Question: When I receive a push notification, I want the navigation controller back to the first view. The tab bar is recognized, however, the navigation controller does not move back.
'''
- (void)application:(UIApplication *)application didReceiveRemoteNotification:(NSDictionary *)userInfo {
if (application.applicationState == UIApplicationStateInactive){
UITabBarController *tabb = (UITabBarController *)self.window.rootViewController;
tabb.selectedIndex = 0;
UINavigationController *nav = (UINavigationController *)tabb.navigationController;
[nav popToRootViewControllerAnimated:YES];
}
}
'''

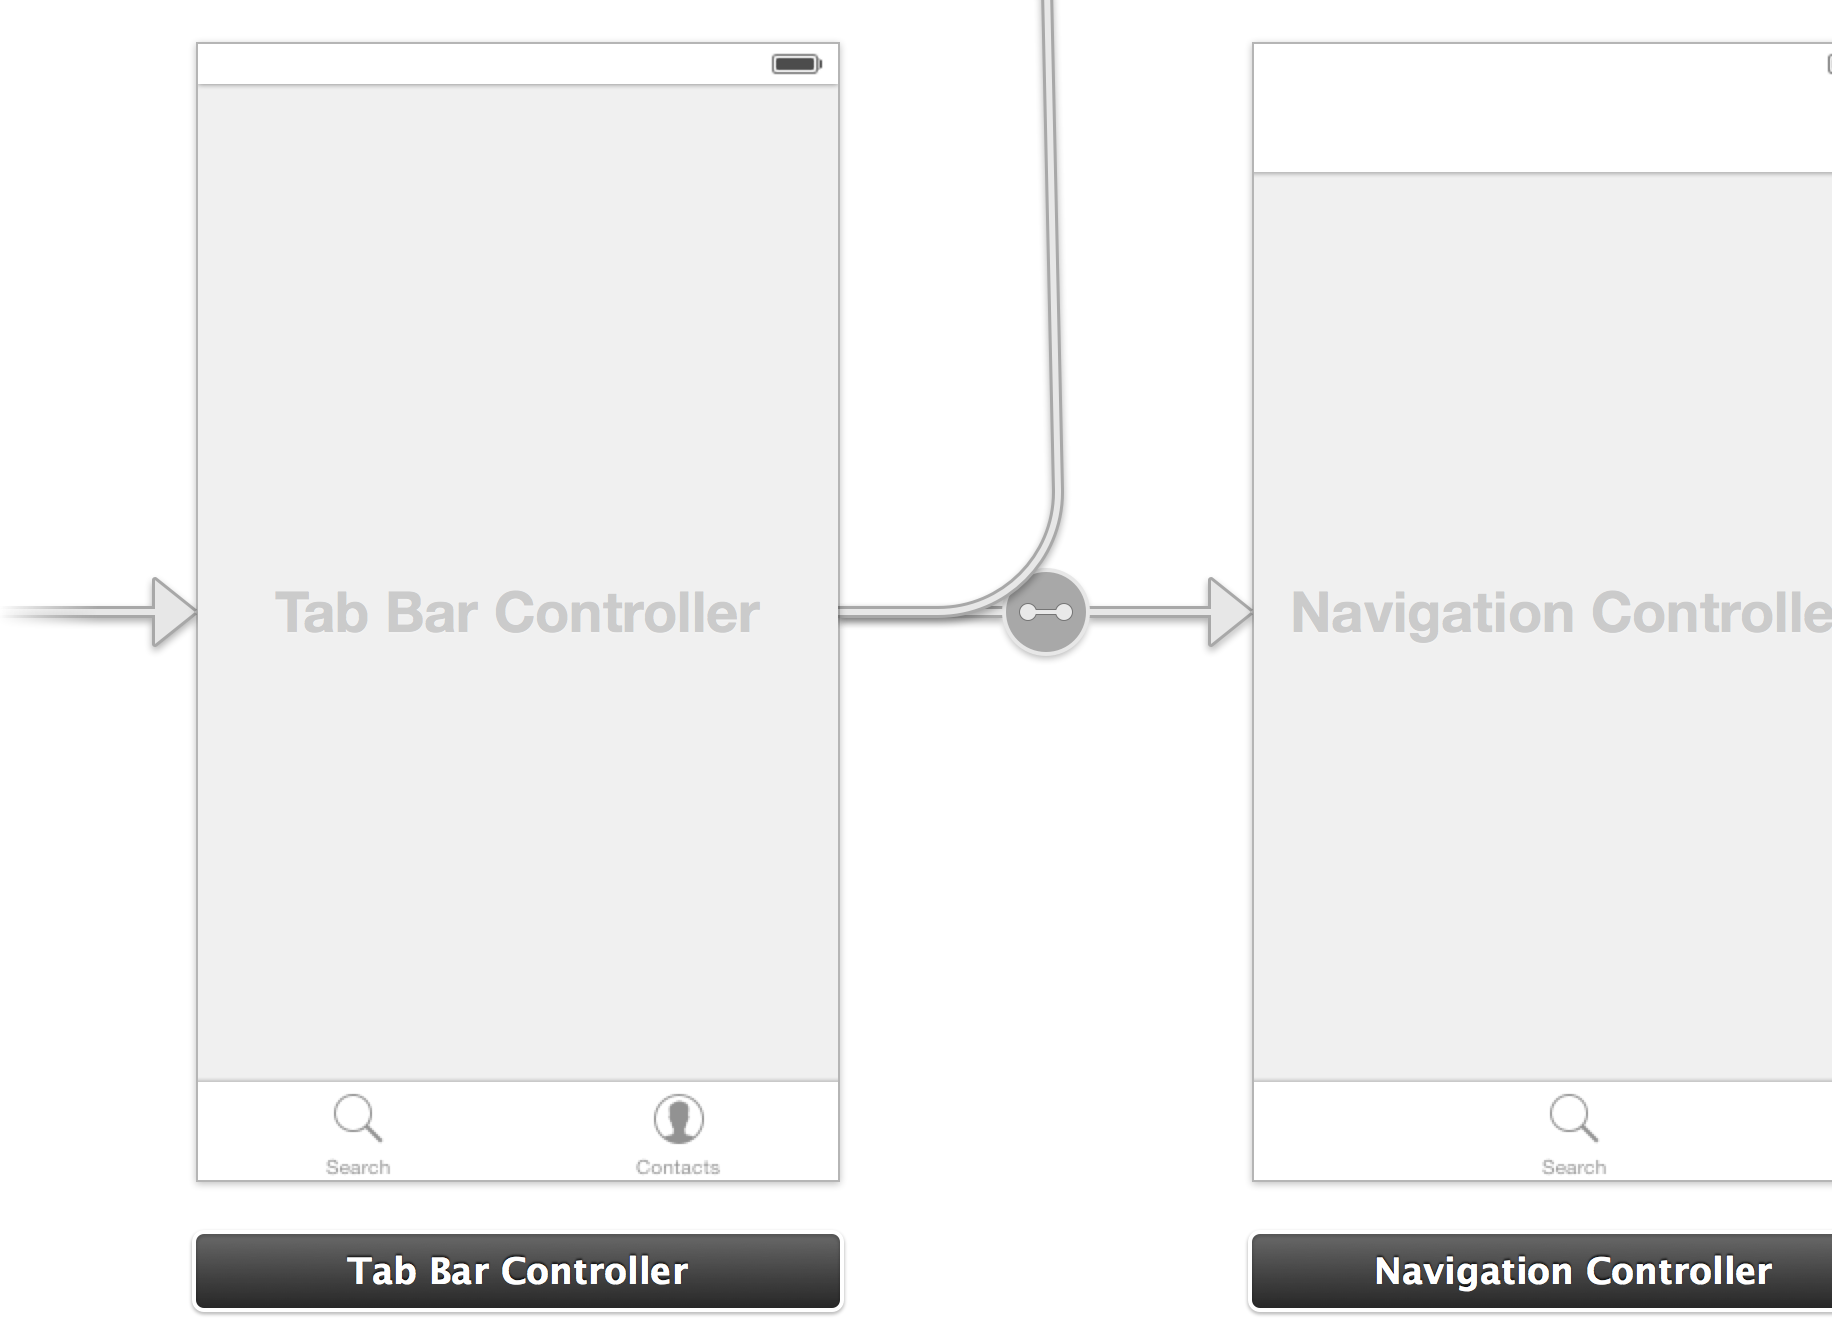
Answer: I;n this line, you're saying that you want to access the UINavigationController that contains your tab controller.
'''
UINavigationController *nav = (UINavigationController *)tabb.navigationController;
'''
However, it appears you want to access the Navigation Controller that is contained IN the tab controller.
Since it is the first controller you can access it like so:
'''
UINavifationController *nav = (UINavifationController *)[tabb.viewControllers objectAtIndex:0];
'''